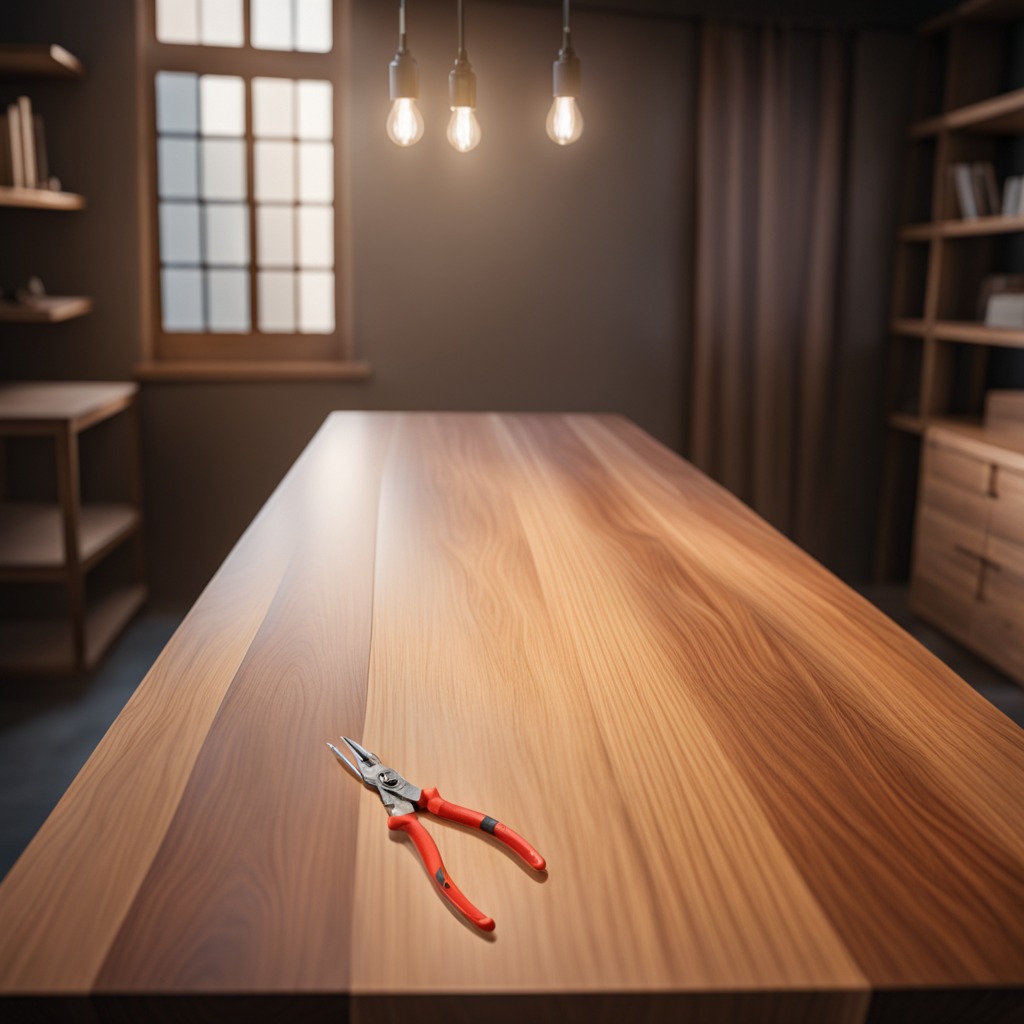
A plier is lying on a wooden table in a carpentry studio with rich wood textures and side lighting.